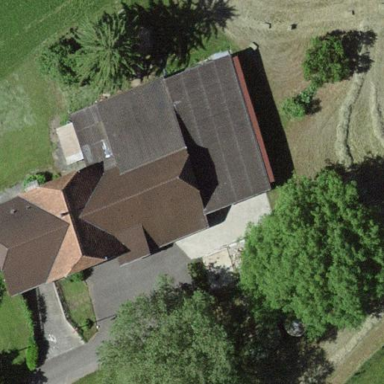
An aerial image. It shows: Farm building.